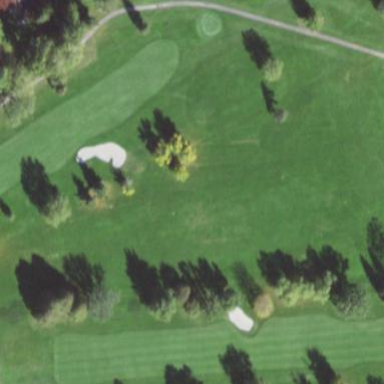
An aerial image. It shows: Rough area on grassy golf course.